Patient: sex F, age 74
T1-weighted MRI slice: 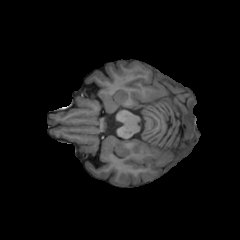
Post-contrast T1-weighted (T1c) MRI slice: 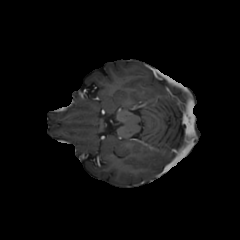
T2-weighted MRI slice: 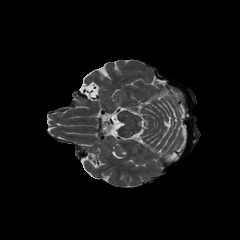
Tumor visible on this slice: no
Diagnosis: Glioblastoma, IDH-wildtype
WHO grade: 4